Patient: sex M, age 42
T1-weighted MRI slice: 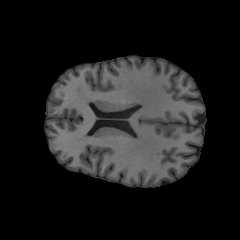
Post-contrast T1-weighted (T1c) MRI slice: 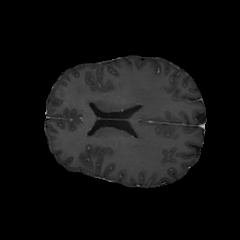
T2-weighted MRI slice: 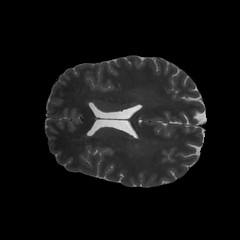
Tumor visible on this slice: no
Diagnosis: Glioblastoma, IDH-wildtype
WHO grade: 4